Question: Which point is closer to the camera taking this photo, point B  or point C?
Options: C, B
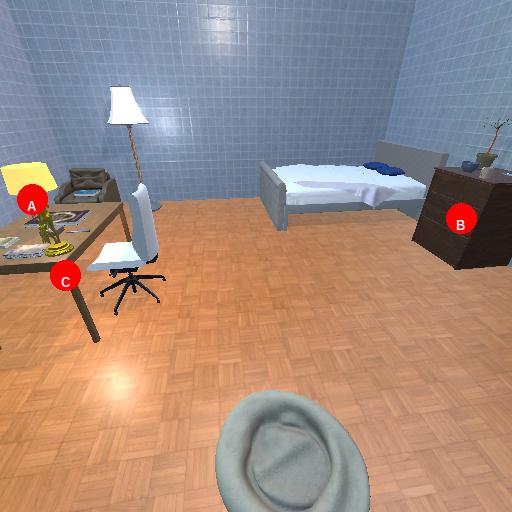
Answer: C